Question: I received the following error in Xcode when attempting to submit an app archive:
ERROR ITMS-9000: "Invalid Pre-Release Train. The train version '2.1.5' is closed for new build submissions"

Does anyone have a solution for this? This version was already waiting for review. I rejected it and now am trying to submit a new build. Same version number but I have incremented the build number.
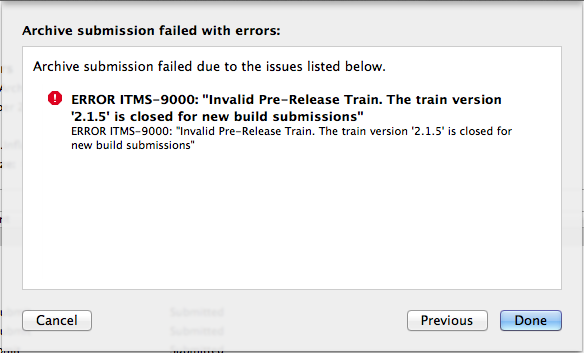
Answer: I had to change the version number in Xcode to 2.1.6 and create a new archive in order for iTunes connect to accept the upload. However, it still allowed me to add the build to the 2.1.5 release.